Question: I have a property grid and whenever I click on a rectangle on a panel, it shows the properties of the rectangle. All the properties are correct except for color, which always stays as default (white). I was wondering if there's a way for the property grid to show the rectangle's color.
Here's a screenshot of how it currently looks:

Here's how I'm creating a rectangle:
This is from my rectangle class
'''
internal class rectangle : Shape
{
public int length { get; set; }
public int width { get; set; }
Random rand = new Random();
Rectangle newRectangle;
public override Rectangle GetRectangle()
{
return this.newRectangle;
}
private Color randomColor()
{
int r = rand.Next(0, 256); // Random number between 0 - 255
int g = rand.Next(0, 256);
int b = rand.Next(0, 256);
Color color = Color.FromArgb(r, g, b);
return color;
}
private Rectangle makeRectangle(int startx, int starty, int width, int length)
{
newRectangle = new Rectangle(startx, starty, width, length);
return newRectangle;
}
public override void Draw(Graphics g)
{
using (SolidBrush brush = new SolidBrush(randomColor()))
{
g.FillRectangle(brush, makeRectangle(startx, starty, width, length));
}
}
}
'''
And the rectangle class is derived from Shape:
'''
internal abstract class Shape
{
public Color color { get; set; }
public int thickness { get; set; }
public int startx { get; set; }
public int starty { get; set; }
public abstract Rectangle GetRectangle();
public virtual void Draw(Graphics g)
{
}
}
'''
And in the main form, I'm drawing the rectangle:
'''
// Rectangle 1
List<Shape> shapes = new List<Shape>();
rectangle rectangle = new rectangle();
rectangle.startx = 100;
rectangle.starty = 200;
rectangle.width = 200;
rectangle.length = 100;
shapes.Add(rectangle);
rectangle.Draw(g);
'''
Here's the MouseClick event to show the properties:
'''
private void panel1_MouseClick(object sender, MouseEventArgs e)
{
var currentPoints = e.Location;
Boolean isRectangle = false;
foreach (Shape shape in shapes)
{
if (shape.GetRectangle().Contains(currentPoints))
{
isRectangle = true;
propertyGrid1.SelectedObject = shape;
objectType = shape.GetType();
}
}
if (isRectangle)
{
//MessageBox.Show("This is a " + objectType);
propertyGrid1.Show();
}
}
'''
As per the provided code, I'm creating a SolidBrush with random rgb colors. So I was hoping the property grid to show the correct color. Thanks!
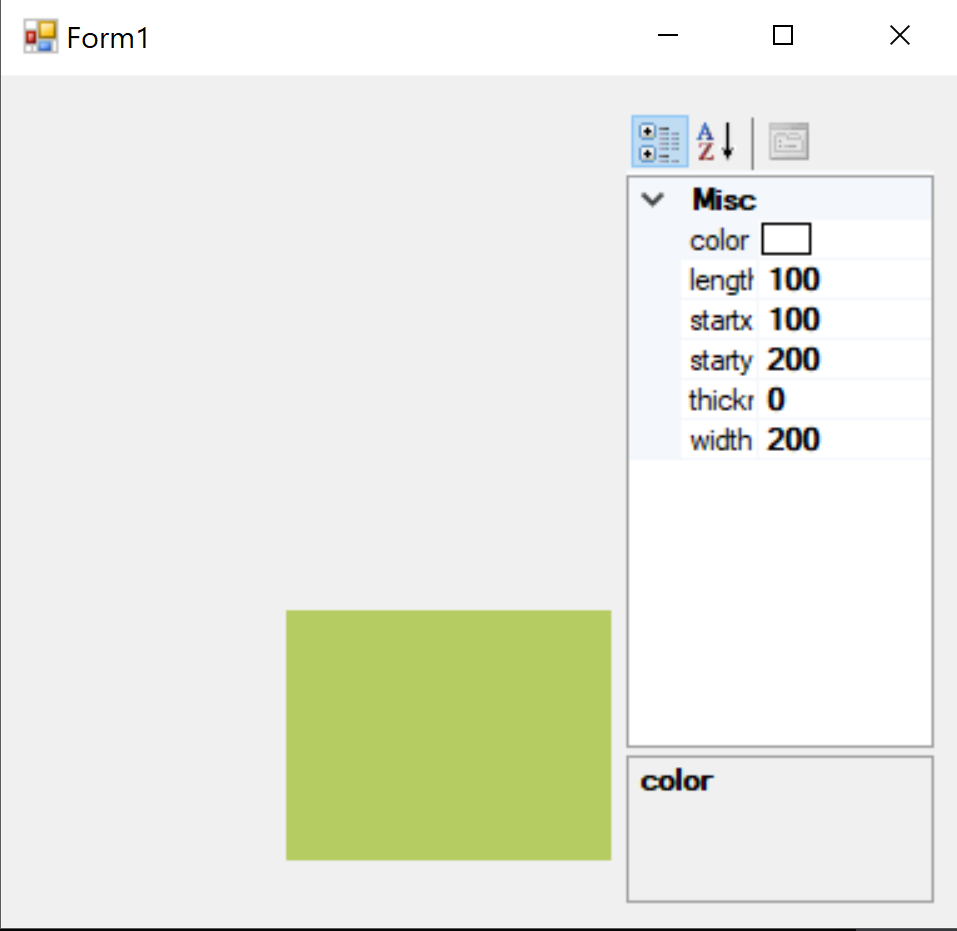
Answer: You are creating a random color to create a brush in the 'Draw' method, but you are not assigning this color to any property of the object you are displaying in the property grid.
You should assign this random color to the 'Shape' or 'rectangle' object you are displaying in the property grid.
'''
rectangle rectangle = new rectangle();
rectangle.color = randomColor(); // <========================
rectangle.startx = 100;
rectangle.starty = 200;
rectangle.width = 200;
rectangle.length = 100;
'''
In the 'Draw' method you should then use this color
'''
using (SolidBrush brush = new SolidBrush(this.color))
{
g.FillRectangle(brush, makeRectangle(startx, starty, width, length));
}
'''